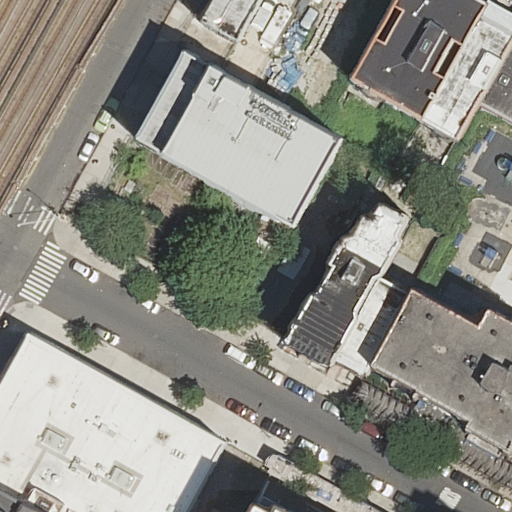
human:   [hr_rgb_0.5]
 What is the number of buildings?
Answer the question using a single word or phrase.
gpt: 12

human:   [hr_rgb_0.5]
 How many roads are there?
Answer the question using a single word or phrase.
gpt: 2

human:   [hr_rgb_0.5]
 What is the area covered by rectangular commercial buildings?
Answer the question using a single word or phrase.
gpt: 0m2

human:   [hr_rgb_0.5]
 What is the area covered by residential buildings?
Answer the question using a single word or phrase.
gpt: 2466m2

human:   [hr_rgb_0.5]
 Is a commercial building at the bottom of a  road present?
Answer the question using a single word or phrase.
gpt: no

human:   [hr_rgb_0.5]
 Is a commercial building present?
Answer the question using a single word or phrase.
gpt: no

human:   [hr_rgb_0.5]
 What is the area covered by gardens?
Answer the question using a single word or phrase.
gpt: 1097m2

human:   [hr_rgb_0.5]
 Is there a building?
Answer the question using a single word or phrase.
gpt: yes

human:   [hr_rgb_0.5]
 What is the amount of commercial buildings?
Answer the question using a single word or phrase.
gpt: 0

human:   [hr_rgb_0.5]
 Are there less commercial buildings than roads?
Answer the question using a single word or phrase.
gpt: yes

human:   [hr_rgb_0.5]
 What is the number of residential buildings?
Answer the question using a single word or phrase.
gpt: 12

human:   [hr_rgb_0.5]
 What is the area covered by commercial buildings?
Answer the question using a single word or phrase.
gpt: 0m2

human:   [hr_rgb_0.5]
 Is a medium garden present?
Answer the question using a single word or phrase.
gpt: no

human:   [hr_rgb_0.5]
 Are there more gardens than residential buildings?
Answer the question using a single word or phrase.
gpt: no

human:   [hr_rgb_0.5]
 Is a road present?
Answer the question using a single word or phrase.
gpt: yes

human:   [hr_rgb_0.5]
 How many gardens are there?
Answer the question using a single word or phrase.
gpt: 1

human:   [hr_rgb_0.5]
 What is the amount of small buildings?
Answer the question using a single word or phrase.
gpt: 5

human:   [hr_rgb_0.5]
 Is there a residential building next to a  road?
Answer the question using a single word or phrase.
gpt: yes

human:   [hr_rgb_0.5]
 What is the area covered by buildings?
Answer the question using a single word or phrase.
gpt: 2466m2

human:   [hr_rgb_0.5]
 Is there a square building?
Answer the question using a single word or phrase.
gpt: no

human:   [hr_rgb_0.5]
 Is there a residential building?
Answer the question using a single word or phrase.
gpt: yes

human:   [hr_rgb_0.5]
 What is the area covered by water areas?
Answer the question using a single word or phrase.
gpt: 0m2

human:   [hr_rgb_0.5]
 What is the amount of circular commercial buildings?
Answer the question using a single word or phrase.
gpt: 0

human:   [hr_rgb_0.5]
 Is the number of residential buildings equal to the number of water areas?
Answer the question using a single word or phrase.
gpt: no

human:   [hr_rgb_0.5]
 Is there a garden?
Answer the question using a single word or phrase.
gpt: yes

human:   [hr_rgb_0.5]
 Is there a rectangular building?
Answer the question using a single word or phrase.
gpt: yes

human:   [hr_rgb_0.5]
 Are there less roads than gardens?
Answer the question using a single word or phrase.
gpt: no

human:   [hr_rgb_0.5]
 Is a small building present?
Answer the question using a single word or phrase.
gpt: yes

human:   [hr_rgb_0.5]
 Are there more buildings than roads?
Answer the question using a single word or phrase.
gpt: yes

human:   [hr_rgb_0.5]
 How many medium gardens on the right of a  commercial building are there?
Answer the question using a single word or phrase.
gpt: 0

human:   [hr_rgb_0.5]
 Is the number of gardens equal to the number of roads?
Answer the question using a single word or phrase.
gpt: no

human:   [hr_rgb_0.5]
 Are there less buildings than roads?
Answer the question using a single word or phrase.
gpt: no

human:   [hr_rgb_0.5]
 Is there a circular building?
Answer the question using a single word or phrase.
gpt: no

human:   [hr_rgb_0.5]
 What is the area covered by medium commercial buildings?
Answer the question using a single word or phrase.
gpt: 0m2

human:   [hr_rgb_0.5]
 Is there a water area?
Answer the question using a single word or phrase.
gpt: no

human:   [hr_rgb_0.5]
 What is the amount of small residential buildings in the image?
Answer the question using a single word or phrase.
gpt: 5

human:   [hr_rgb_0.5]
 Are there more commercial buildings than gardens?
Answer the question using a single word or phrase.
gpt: no

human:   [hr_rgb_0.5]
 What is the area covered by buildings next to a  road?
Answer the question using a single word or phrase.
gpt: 2466m2

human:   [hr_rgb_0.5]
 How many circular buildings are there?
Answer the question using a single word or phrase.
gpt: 0

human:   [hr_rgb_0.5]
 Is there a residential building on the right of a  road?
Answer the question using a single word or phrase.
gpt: yes

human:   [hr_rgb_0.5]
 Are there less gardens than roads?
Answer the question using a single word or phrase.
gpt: yes

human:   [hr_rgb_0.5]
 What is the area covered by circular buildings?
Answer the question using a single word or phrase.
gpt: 0m2

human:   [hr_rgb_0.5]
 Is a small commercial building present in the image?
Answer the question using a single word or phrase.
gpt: no

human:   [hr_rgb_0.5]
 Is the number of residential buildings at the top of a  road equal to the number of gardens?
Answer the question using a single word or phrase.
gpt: no

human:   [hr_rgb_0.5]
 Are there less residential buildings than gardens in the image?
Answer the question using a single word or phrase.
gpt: no

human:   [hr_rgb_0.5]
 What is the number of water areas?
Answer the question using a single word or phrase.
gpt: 0

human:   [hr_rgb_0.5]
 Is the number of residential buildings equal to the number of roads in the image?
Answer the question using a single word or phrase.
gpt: no

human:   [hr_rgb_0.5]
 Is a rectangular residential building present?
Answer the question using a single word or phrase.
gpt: yes

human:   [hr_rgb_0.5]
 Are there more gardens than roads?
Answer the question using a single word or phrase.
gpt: no

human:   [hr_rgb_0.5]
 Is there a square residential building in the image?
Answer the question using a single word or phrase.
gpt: no

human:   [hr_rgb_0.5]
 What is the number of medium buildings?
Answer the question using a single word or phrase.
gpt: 5

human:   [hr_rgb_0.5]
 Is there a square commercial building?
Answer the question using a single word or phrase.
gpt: no

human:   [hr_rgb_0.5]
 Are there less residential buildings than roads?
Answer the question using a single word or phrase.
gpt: no

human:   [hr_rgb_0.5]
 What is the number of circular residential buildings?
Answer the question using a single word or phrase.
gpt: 0

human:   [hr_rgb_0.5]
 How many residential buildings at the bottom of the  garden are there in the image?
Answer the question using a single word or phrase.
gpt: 5

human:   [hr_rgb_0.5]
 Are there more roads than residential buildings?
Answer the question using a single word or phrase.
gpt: no

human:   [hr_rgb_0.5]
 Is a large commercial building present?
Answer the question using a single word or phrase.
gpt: no

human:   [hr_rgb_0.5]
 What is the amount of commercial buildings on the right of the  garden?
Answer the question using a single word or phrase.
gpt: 0

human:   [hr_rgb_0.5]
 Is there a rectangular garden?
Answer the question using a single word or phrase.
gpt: yes

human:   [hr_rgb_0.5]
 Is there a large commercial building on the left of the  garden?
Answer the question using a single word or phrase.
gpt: no

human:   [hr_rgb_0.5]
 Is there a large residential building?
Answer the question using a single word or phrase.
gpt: yes

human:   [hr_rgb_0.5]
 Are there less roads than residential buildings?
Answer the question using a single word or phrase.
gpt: yes

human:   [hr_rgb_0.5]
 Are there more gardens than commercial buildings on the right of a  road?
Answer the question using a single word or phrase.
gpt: yes

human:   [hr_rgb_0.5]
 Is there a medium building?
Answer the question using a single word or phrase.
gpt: yes